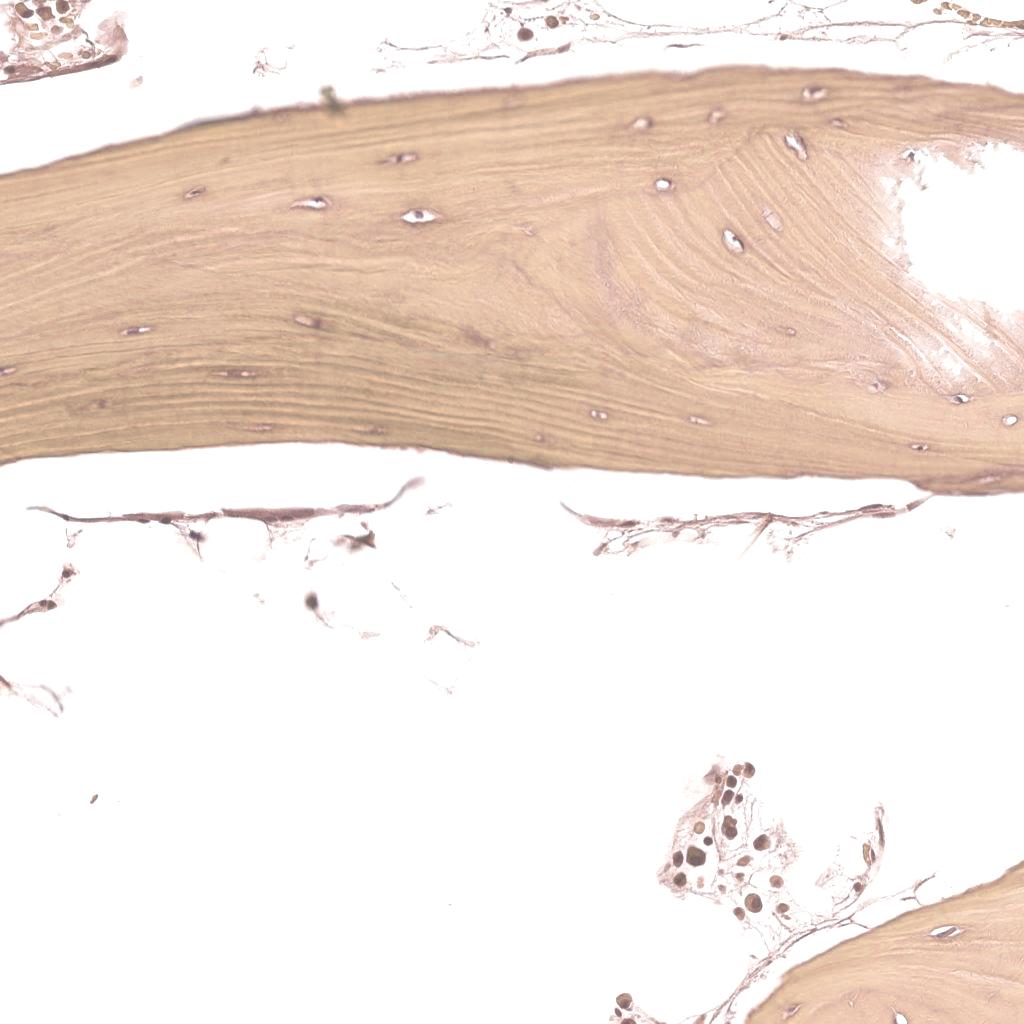
Label: Non-Tumor